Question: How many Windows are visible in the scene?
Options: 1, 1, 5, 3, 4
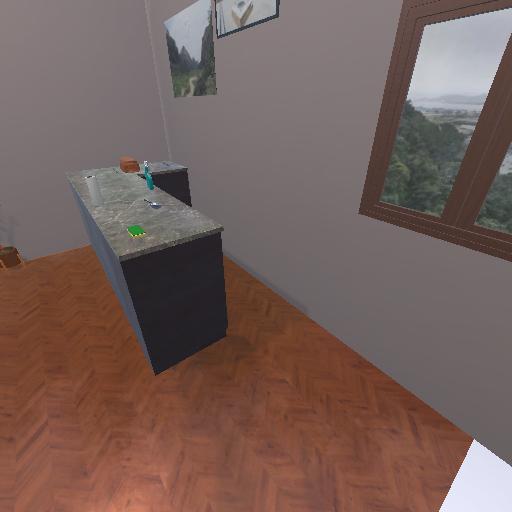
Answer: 1